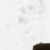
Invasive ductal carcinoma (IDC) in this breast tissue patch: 0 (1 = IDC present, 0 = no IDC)